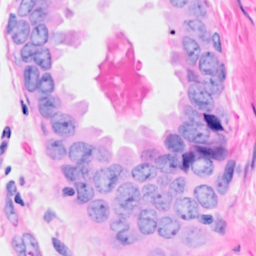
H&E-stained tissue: Breast